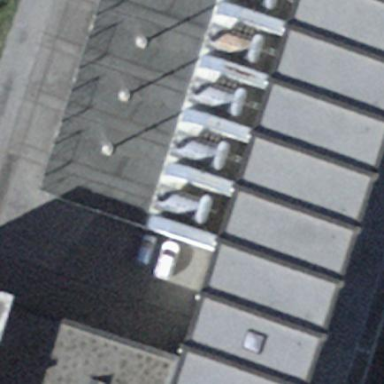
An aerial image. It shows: Industrial building.